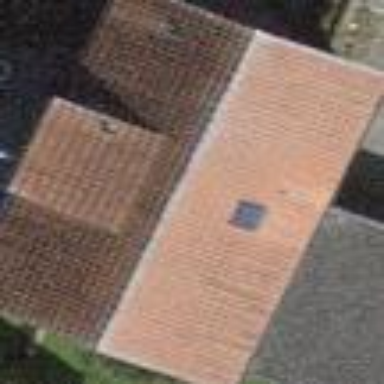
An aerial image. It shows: Gabled roof house.